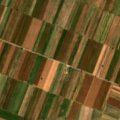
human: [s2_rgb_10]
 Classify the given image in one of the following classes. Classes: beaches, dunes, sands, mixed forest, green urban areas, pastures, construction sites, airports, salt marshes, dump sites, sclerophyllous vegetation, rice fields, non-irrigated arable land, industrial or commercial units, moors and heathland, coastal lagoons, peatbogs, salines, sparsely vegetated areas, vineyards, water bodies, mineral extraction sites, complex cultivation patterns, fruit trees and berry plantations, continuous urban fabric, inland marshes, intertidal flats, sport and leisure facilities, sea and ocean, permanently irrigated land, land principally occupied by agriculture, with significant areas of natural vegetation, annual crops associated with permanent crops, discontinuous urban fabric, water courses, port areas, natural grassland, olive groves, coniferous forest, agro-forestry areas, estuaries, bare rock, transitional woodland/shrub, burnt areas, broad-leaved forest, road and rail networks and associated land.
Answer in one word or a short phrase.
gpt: non-irrigated arable land, land principally occupied by agriculture, with significant areas of natural vegetation